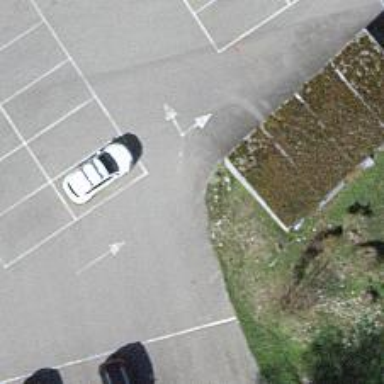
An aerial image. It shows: Road serving as parking aisle.